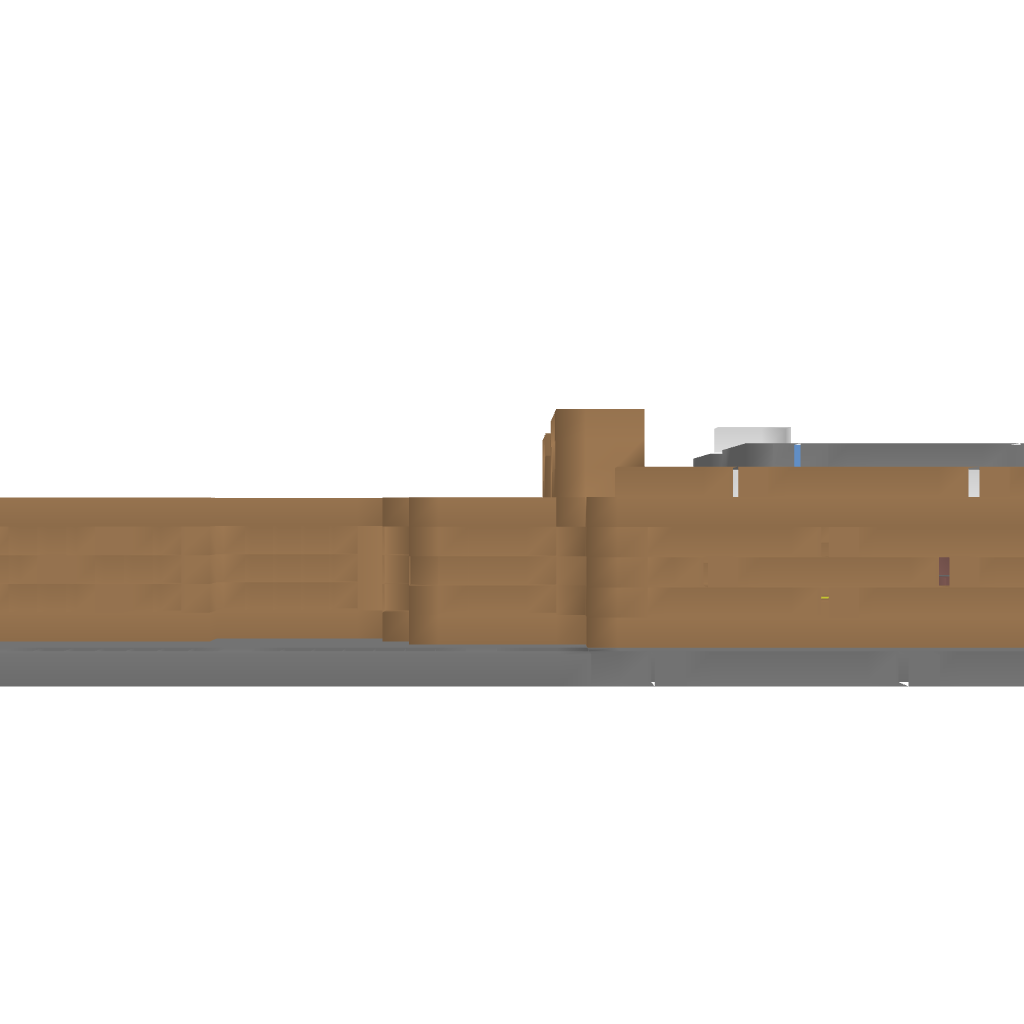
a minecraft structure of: Mini Mansion bad low quality